Frequency: 80000
Velocity: 0,248
Power: 9,6
Pulse duration: 0,0000001
Pass count: 1
Magnification: 10
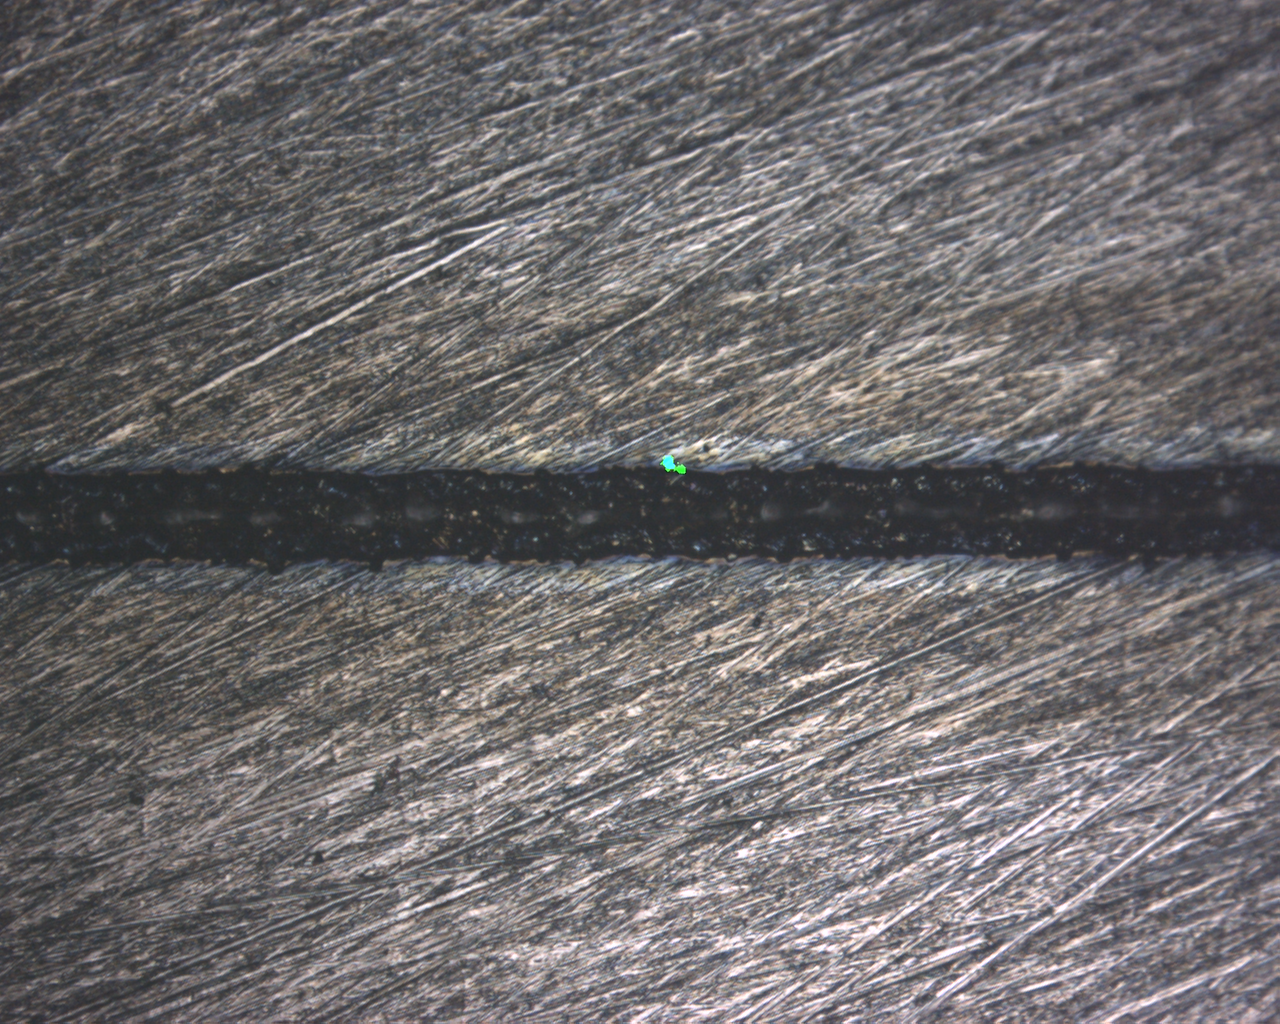
Measured width: 128.1919
Other width: 47.486